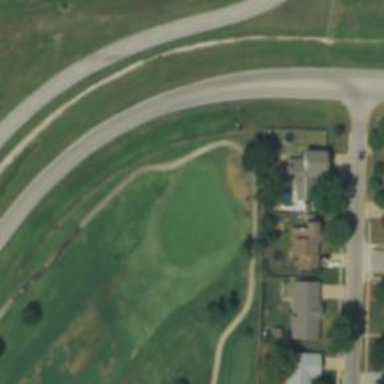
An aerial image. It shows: View of golf hole.